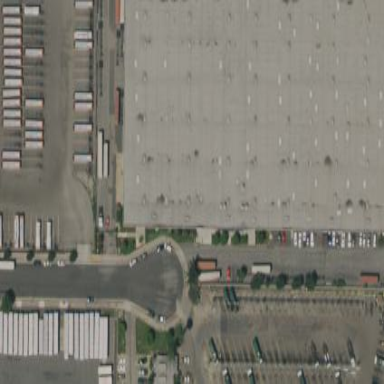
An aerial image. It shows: Industrial warehouse.